Field crop: maize
Growth stage: 2
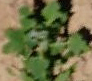
Species: chenopodium